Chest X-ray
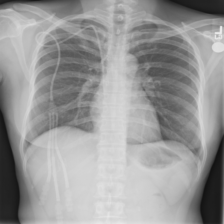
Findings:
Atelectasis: negative
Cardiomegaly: negative
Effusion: negative
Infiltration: negative
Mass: negative
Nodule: negative
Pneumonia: negative
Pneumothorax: negative
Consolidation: negative
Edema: negative
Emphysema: negative
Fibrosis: negative
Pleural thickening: negative
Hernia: negative